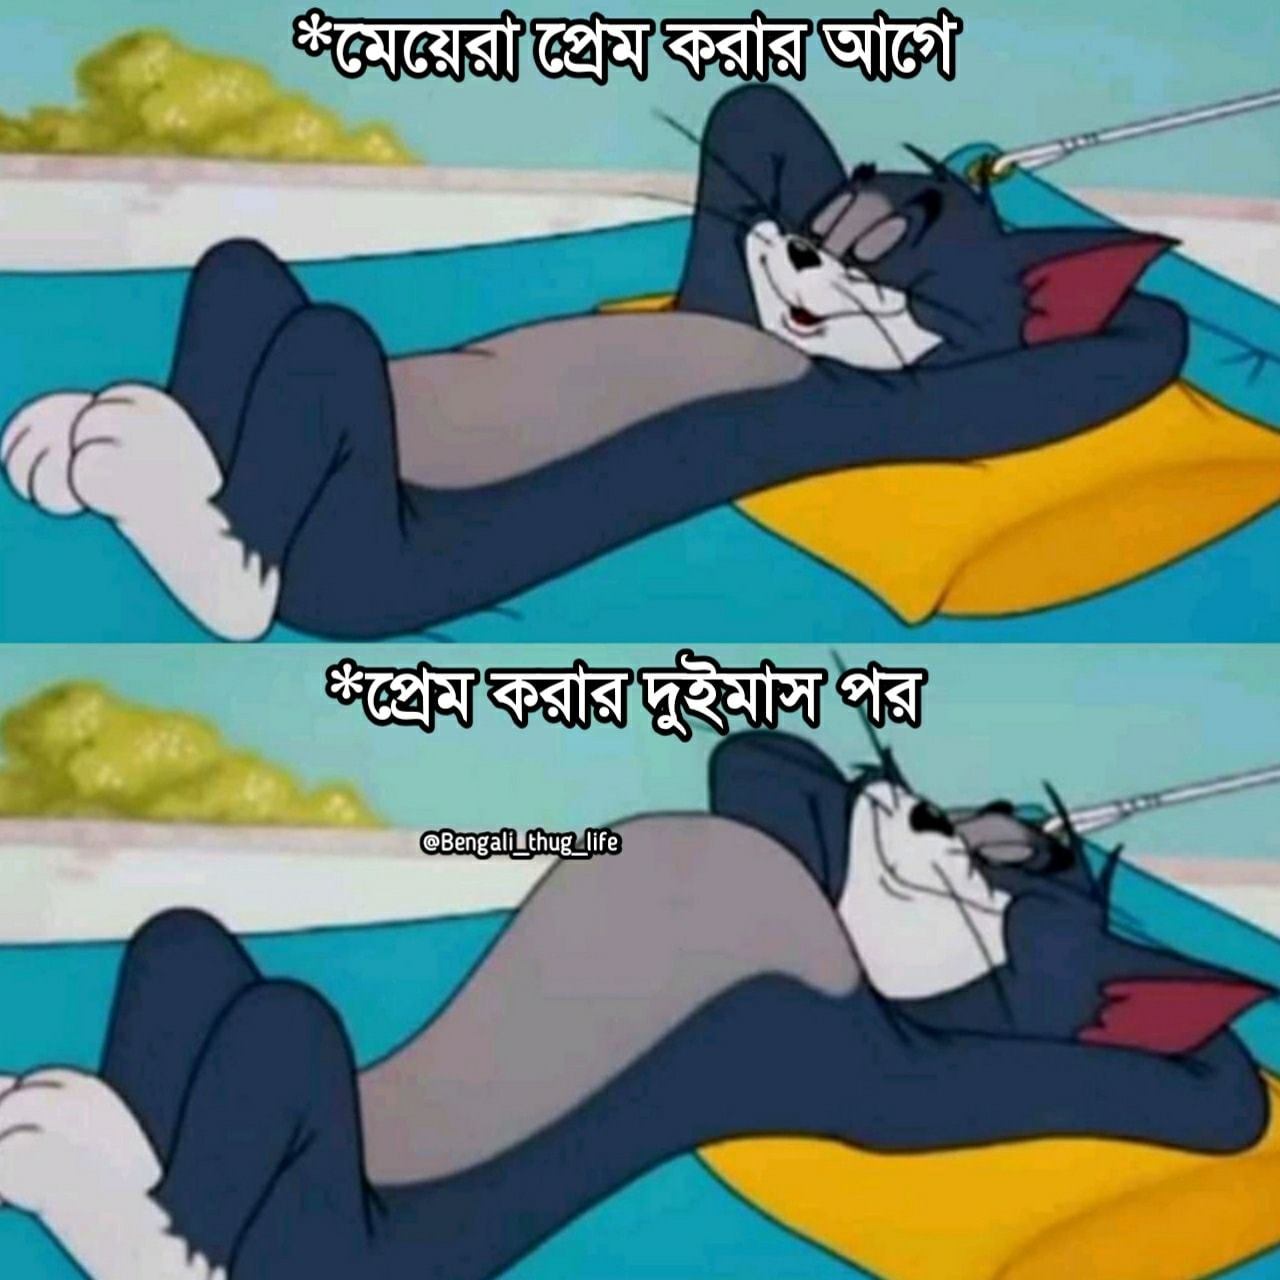
Caption: *মেয়েরা প্রেম করার আগে    *প্রেম করার দুইমাস পর
Label: hate